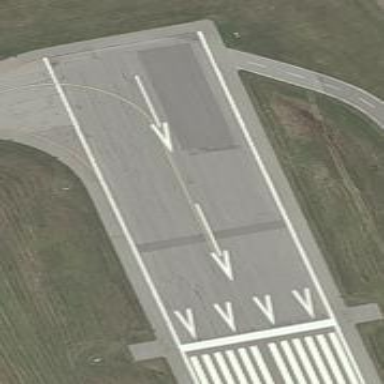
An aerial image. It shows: Runway with displaced threshold at the airport.